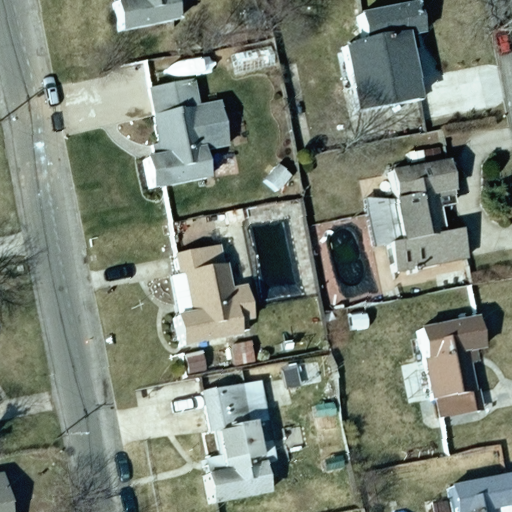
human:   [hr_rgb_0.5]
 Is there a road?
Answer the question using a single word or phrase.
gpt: yes

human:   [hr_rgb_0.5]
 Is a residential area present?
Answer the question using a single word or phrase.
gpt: yes

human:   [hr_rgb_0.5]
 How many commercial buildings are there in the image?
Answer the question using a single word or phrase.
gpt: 0

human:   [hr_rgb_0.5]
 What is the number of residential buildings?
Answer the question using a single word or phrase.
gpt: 9

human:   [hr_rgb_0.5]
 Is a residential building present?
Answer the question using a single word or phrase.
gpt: yes

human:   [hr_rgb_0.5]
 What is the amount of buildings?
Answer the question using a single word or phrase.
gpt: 11

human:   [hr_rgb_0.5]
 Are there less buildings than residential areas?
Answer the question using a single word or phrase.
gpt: no

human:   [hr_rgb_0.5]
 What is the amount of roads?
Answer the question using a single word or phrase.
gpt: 1

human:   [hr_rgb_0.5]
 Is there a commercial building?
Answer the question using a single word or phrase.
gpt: no

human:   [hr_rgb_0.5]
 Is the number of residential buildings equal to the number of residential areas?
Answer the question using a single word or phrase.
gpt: no

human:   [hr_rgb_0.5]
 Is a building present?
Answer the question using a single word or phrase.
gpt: yes

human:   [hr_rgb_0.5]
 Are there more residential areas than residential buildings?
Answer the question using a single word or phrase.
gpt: no

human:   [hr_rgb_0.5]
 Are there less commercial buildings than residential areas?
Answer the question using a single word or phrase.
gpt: yes

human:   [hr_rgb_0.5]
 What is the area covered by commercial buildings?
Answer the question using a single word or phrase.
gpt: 0m2

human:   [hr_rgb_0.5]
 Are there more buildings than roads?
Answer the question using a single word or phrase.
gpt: yes

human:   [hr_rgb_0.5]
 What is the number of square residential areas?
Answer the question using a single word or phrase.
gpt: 0

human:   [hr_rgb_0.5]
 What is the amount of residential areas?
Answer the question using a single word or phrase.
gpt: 1

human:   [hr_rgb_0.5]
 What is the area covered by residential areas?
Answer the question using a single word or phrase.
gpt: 4096m2

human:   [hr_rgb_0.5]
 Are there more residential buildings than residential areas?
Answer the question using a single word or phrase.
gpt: yes

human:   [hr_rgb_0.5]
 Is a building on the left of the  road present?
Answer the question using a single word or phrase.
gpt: yes

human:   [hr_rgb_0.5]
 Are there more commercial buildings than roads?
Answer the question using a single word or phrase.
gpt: no

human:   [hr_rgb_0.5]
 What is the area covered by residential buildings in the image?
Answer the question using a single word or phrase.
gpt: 1858m2

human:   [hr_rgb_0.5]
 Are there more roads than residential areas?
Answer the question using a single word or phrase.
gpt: no

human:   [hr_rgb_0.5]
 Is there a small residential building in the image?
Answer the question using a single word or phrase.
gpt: yes

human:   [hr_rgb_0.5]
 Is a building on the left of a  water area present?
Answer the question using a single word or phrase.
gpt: no

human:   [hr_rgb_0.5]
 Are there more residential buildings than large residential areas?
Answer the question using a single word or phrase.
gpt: yes

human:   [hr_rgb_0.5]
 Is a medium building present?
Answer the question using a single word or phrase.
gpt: yes

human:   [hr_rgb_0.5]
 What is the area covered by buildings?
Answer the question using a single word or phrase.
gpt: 1906m2

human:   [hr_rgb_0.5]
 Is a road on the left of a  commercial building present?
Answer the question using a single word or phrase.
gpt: no

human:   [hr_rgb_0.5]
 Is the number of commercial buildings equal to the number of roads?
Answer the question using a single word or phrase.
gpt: no

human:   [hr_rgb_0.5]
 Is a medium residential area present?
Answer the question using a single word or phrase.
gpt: no

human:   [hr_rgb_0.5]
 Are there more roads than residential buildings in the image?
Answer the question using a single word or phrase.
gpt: no

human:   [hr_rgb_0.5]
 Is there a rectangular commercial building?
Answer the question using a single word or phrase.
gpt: no

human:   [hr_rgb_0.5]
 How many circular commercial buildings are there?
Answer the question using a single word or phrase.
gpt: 0

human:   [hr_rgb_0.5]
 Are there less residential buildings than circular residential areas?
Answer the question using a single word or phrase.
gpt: no

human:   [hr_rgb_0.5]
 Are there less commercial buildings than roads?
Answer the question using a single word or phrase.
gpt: yes

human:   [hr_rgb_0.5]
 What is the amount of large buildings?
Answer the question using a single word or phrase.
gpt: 0

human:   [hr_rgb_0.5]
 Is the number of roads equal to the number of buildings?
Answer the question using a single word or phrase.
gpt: no

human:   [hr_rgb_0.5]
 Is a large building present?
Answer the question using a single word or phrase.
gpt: no

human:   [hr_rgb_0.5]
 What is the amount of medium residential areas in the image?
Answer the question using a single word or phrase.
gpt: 0

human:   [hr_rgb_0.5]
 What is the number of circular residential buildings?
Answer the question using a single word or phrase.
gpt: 0

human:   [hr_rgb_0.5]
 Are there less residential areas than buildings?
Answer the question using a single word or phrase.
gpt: yes

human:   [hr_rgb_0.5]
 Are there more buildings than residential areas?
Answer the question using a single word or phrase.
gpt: yes

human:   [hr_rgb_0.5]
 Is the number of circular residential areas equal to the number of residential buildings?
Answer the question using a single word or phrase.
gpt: no

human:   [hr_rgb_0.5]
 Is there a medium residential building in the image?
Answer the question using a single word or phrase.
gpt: yes

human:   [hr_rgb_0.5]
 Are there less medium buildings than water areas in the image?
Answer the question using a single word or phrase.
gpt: no

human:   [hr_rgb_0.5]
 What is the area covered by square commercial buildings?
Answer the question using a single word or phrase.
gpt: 0m2

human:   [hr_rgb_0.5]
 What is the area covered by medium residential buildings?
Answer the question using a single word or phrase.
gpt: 1843m2

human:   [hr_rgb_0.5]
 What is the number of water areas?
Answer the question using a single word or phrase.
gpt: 0

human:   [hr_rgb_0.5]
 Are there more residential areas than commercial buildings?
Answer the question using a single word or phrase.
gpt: yes

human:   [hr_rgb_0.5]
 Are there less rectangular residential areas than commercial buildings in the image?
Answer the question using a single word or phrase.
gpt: no

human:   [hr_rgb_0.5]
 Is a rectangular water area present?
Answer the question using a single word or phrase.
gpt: no

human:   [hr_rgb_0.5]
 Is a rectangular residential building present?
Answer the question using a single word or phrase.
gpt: yes

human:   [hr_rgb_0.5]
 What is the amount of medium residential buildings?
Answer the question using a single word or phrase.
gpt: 8

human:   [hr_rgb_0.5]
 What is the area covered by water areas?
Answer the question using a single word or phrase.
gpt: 0m2

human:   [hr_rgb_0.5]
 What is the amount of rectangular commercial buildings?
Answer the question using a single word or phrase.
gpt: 0

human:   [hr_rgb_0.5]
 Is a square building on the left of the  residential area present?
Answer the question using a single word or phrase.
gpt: no

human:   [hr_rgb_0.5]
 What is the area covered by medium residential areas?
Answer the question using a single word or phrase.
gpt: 0m2

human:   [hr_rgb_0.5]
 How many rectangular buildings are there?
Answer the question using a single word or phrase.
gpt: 3

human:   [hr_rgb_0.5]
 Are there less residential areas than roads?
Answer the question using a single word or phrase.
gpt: no

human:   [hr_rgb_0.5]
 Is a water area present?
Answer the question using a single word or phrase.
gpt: no

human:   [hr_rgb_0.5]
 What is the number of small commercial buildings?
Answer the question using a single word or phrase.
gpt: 0

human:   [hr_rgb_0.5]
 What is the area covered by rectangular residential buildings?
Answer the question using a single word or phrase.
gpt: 157m2

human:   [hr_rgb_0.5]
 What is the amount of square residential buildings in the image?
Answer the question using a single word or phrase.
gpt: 0